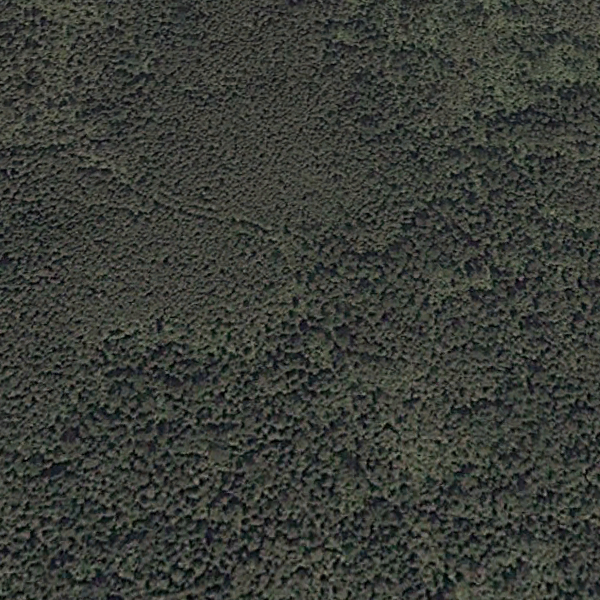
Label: Forest